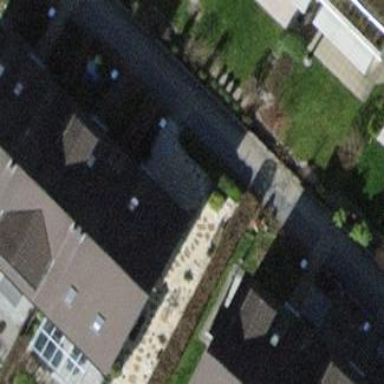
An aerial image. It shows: Terrace building.